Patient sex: F
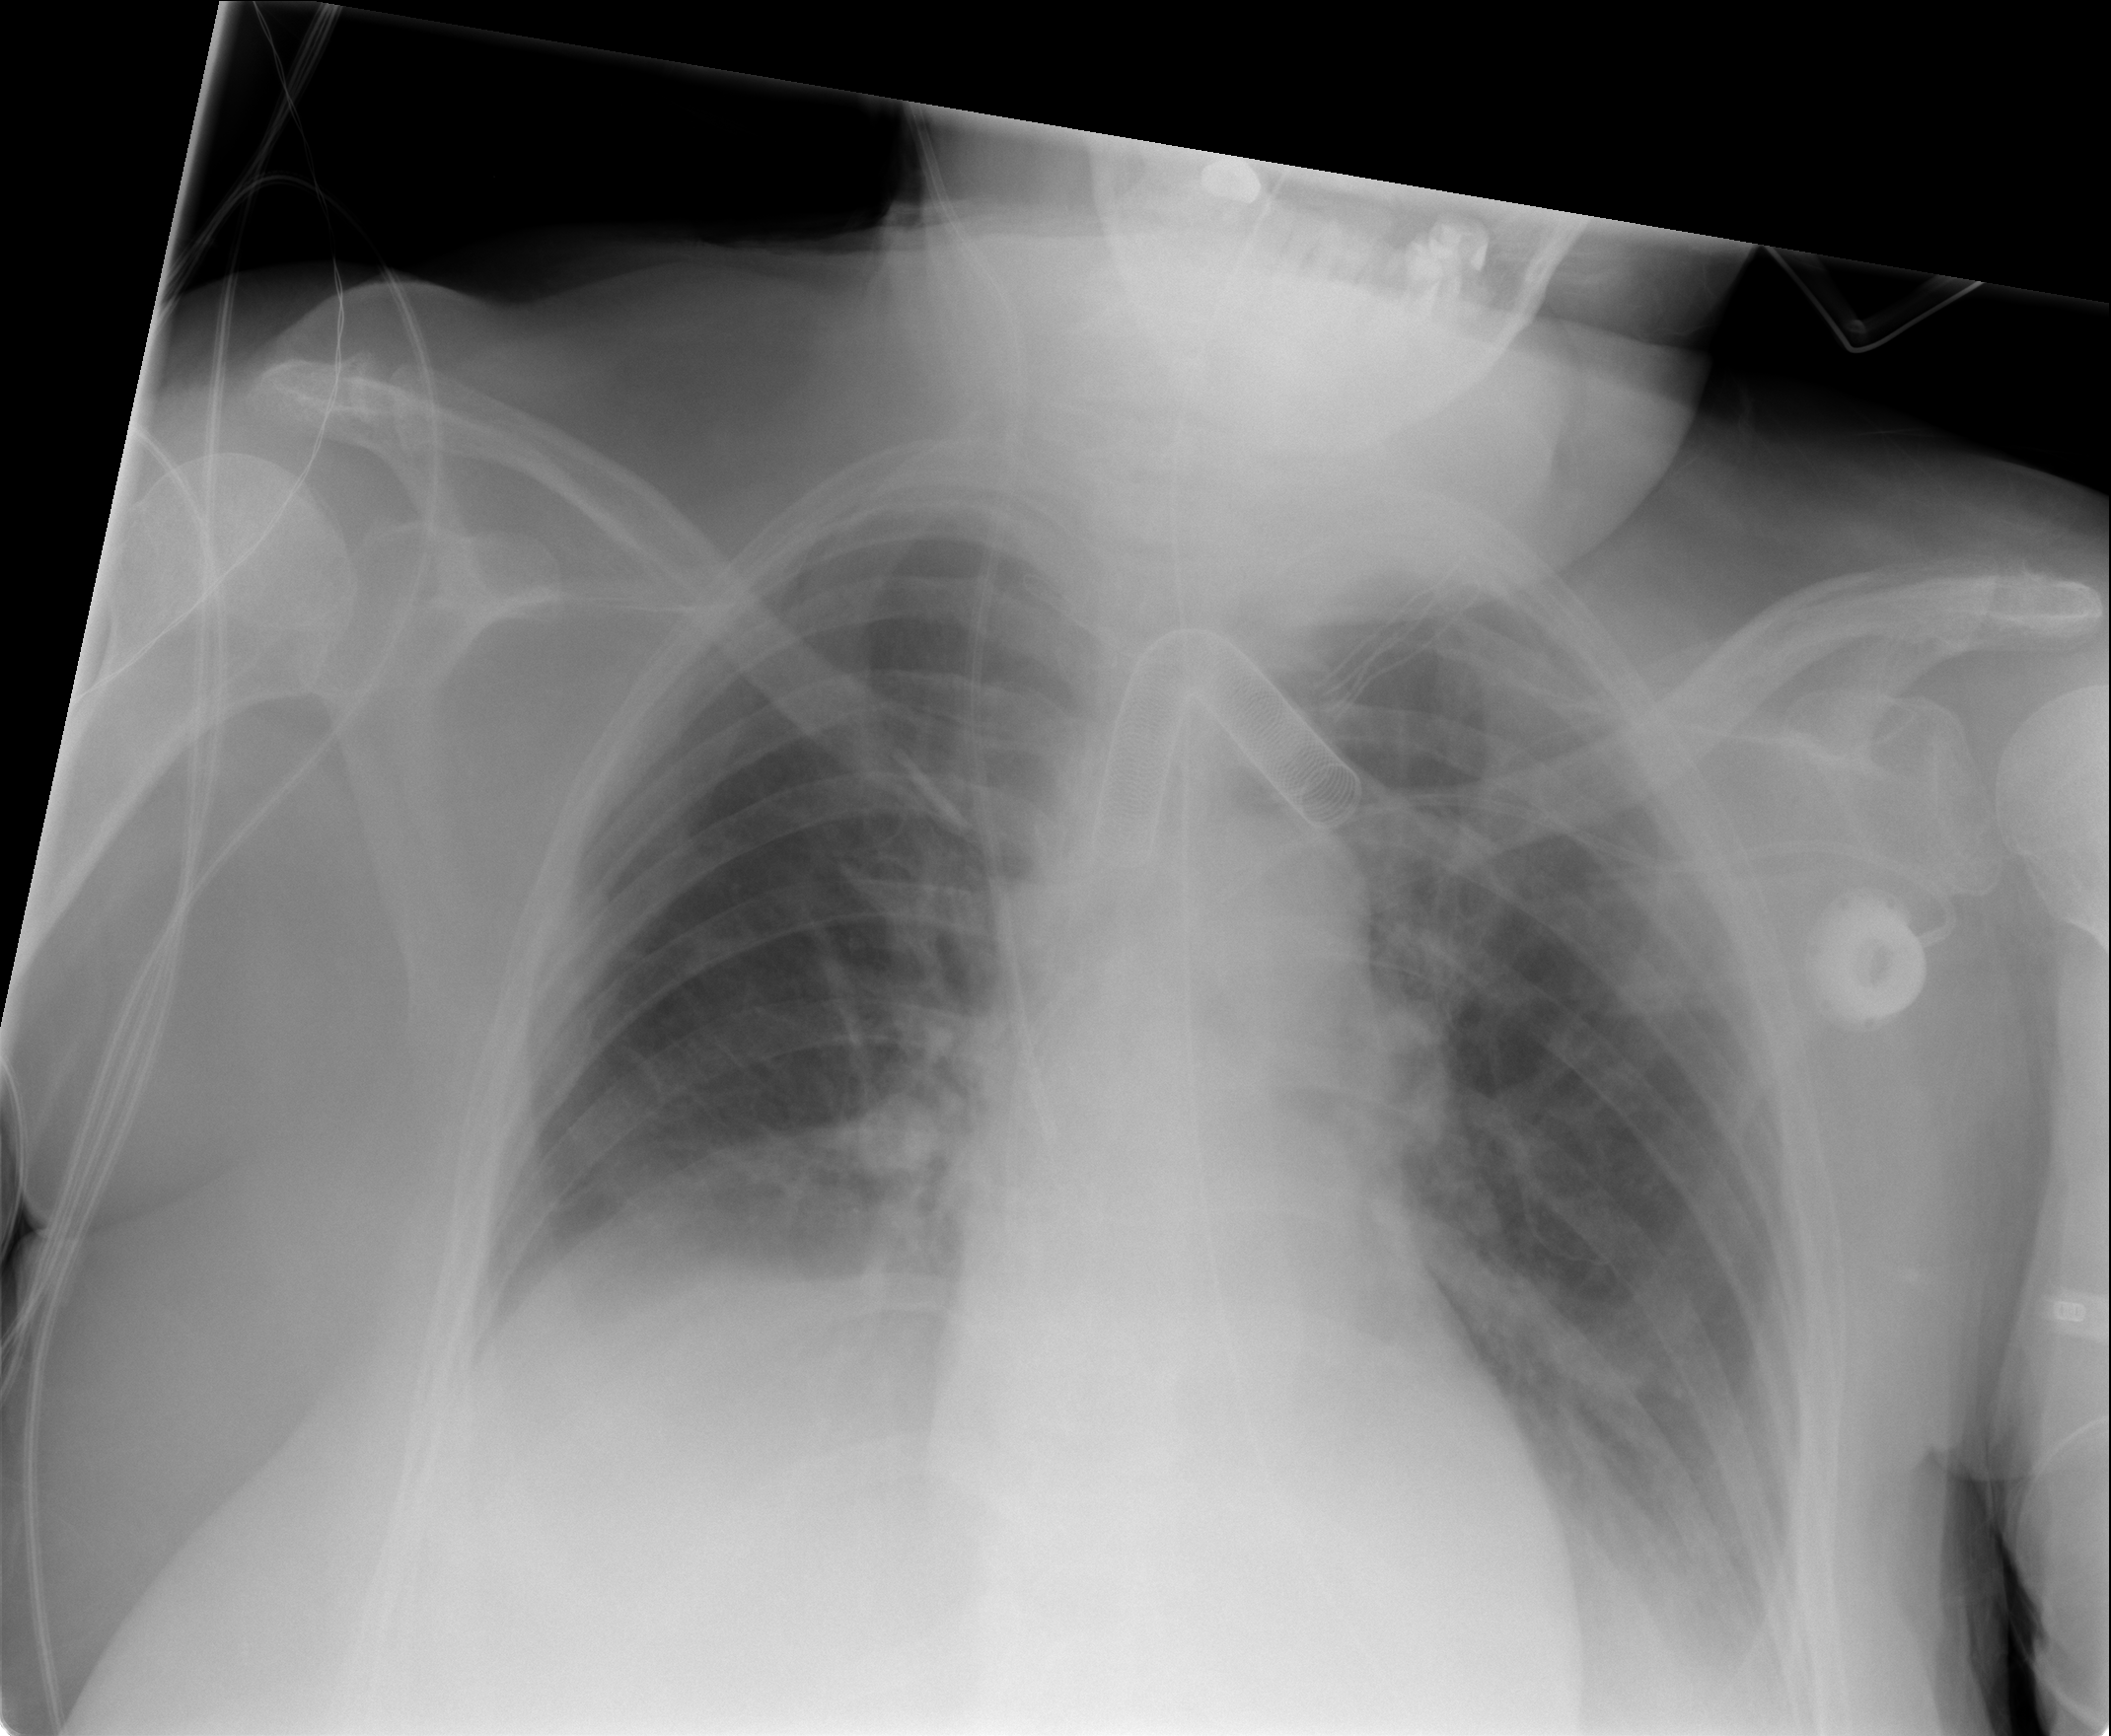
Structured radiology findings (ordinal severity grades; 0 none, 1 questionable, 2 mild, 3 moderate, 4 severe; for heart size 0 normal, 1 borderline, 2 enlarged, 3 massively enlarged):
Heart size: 0
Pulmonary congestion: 2
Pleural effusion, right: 1
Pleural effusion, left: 2
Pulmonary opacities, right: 0
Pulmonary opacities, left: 0
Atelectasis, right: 0
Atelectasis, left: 0